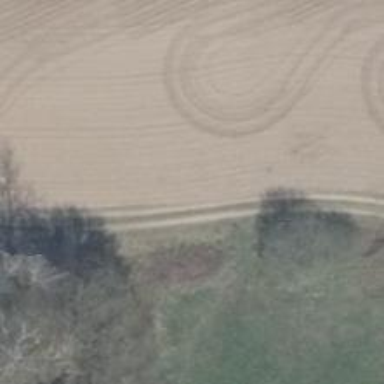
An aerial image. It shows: Dirt track road with grade3 tracktype.